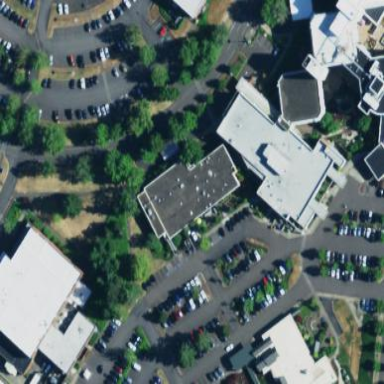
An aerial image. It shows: Hospital building with flat roof.